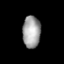
Tissue: prostate
Cell type: T cells
Senescence score: 0.7055
Nuclear area (px): 561
Mean DAPI intensity: 161.408